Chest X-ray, PA view. Patient: 25 years old, sex M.
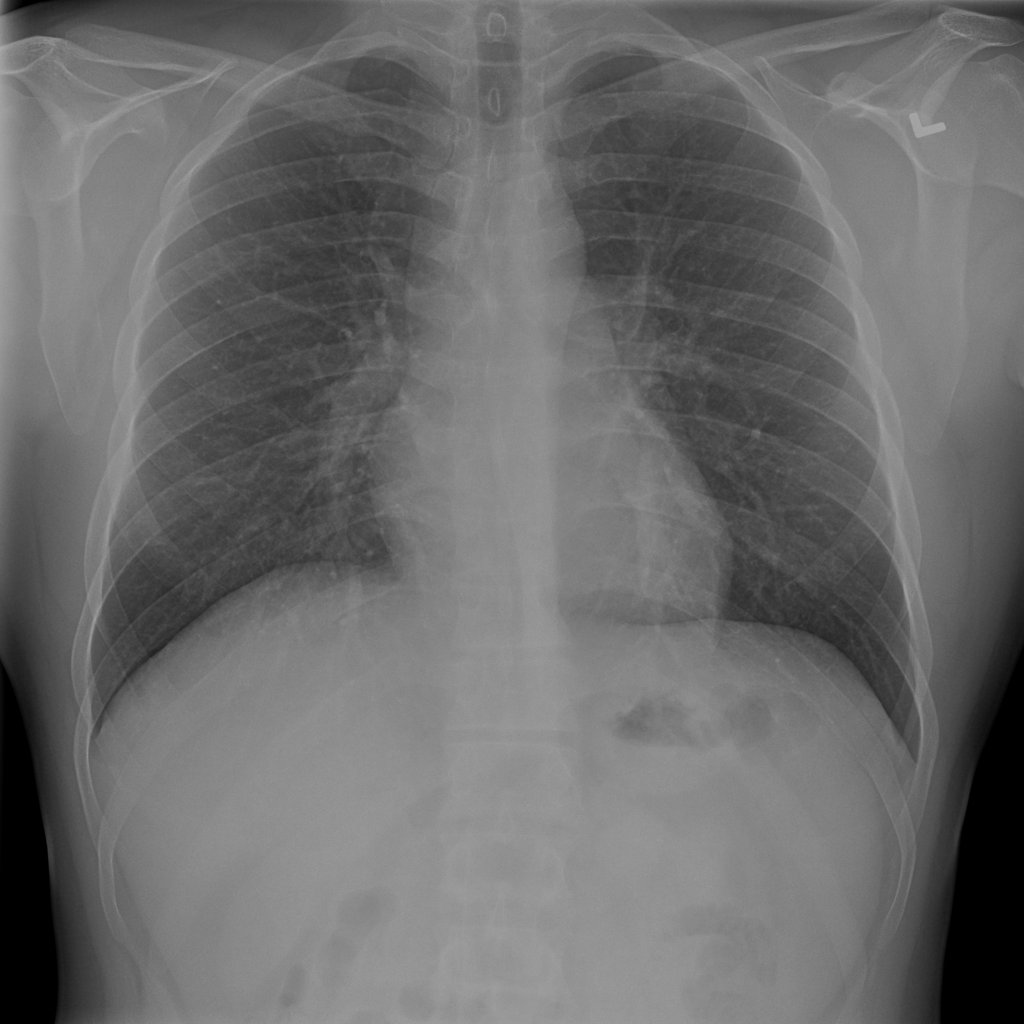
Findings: No Finding